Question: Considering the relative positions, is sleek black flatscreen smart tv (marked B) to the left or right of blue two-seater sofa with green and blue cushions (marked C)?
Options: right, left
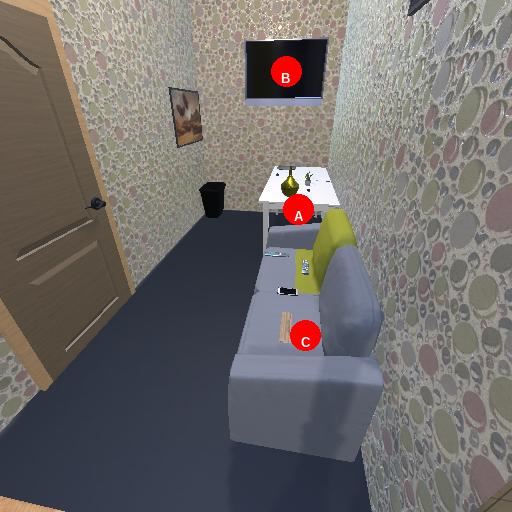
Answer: right